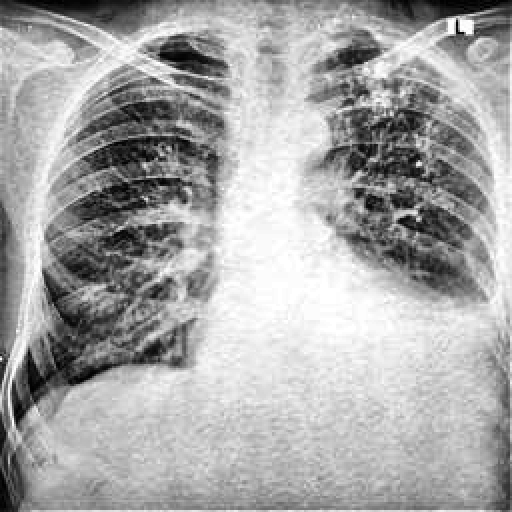
Finding: TUBERCULOSIS